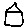
Label: house